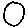
Label: circle